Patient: sex M, age 81
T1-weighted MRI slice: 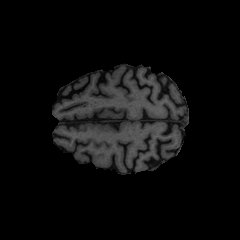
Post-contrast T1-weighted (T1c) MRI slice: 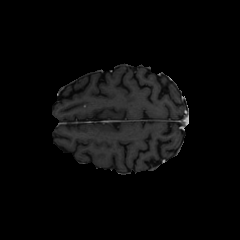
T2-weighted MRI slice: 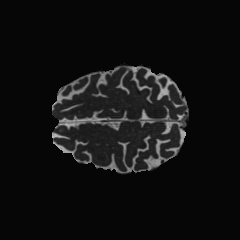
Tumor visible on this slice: no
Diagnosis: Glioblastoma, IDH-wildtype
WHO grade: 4